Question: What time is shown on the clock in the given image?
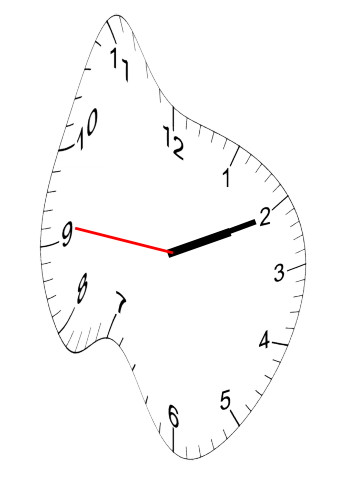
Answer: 02:10:46